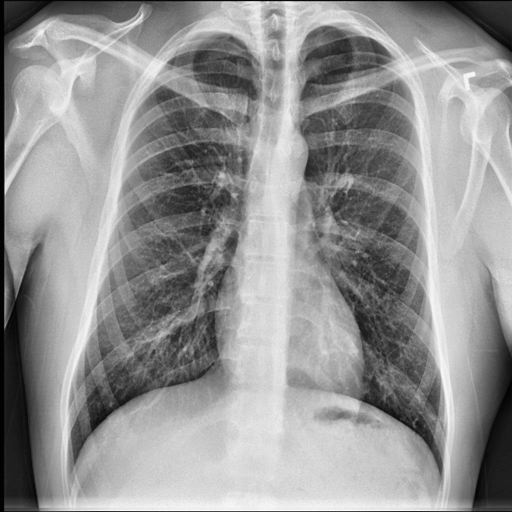
Finding: NORMAL